Question: Okay What i want to do is position a custom cell so that the cell looks like only a portion of it is shown in the 'UITableView'. When you swipe it to the left it goes to a new viewcontroller that allows the user to add details for a new cell. My question is how do we position the 'UITableViewCell' to show only a portion of it in the 'tableView'?
What i want to do is position a custom cell so that the row is not shown fully like about 1/4th or 1/2 its actual length only in the table view
here is an app with the functionality i'm trying to implement this is the image url as i can't post images yet

<URL>
I want to implement my cells just like how they implemented their expenses in cells, the cell is positioned according to the amount in it ,if the amount is high the cell is placed further to the left else only 1/4th of the cell is shown(empty cell no expense )
Can we achieve this by making an imageview in a customcell and then changing the x-axis of the image view according to the amount entered in the cell? Thanks in advance
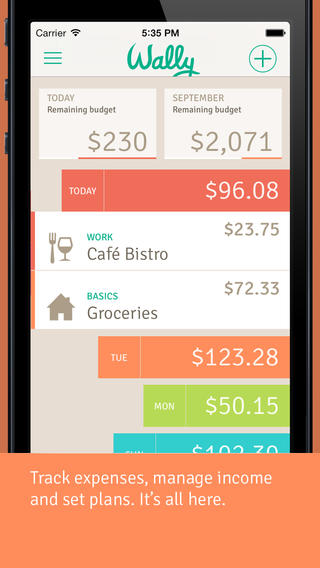
Answer: Solved it i Just had to add a scroll view to the cell's content view and then add a view containing the color to the scroll view. So its coding is similar to the swipe deletion in 'UITablView'
<URL>
this repository helped me out, i only had to make a few changes otherwise that was it thanks for all your suggestions :)